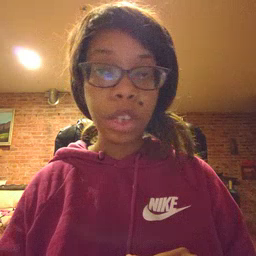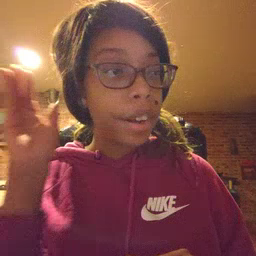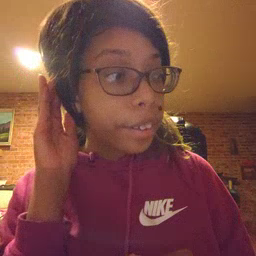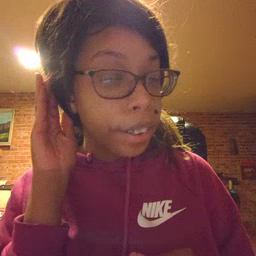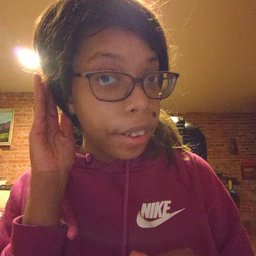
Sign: listen